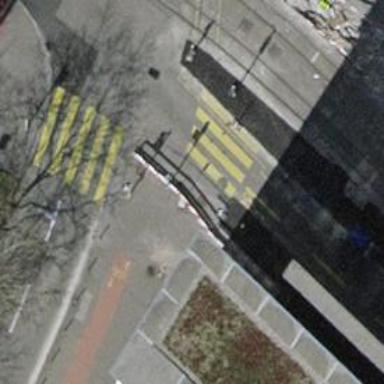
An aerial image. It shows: Kerb serving as barrier.